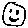
Label: smiley face